Field crop: maize
Growth stage: 1
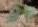
Species: datura